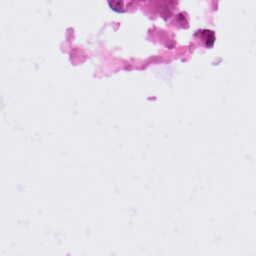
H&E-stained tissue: Colon